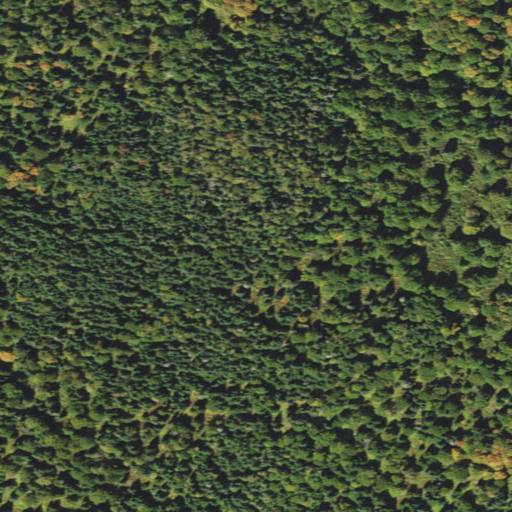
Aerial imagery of mountain in Vermont named Green Mountain containing mixed forest, deciduous forest, and evergreen forest